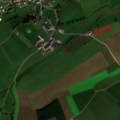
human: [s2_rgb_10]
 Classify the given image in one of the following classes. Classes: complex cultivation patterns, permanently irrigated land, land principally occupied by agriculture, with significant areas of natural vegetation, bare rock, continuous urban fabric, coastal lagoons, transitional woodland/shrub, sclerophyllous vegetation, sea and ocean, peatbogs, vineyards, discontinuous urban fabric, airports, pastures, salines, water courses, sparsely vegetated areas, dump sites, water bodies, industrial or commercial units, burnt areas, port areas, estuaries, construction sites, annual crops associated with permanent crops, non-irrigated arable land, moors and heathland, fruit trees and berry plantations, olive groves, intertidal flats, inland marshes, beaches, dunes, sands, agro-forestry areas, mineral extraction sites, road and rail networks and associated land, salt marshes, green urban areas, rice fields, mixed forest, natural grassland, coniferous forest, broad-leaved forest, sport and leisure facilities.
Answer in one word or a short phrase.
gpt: discontinuous urban fabric, non-irrigated arable land, pastures, complex cultivation patterns